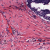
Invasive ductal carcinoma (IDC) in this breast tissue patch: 0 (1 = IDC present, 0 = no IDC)